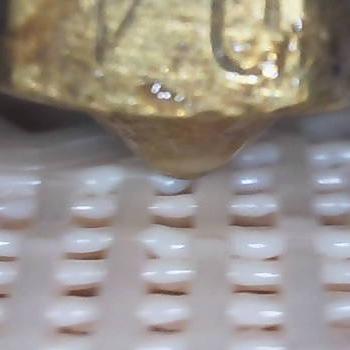
Flow rate: 133%